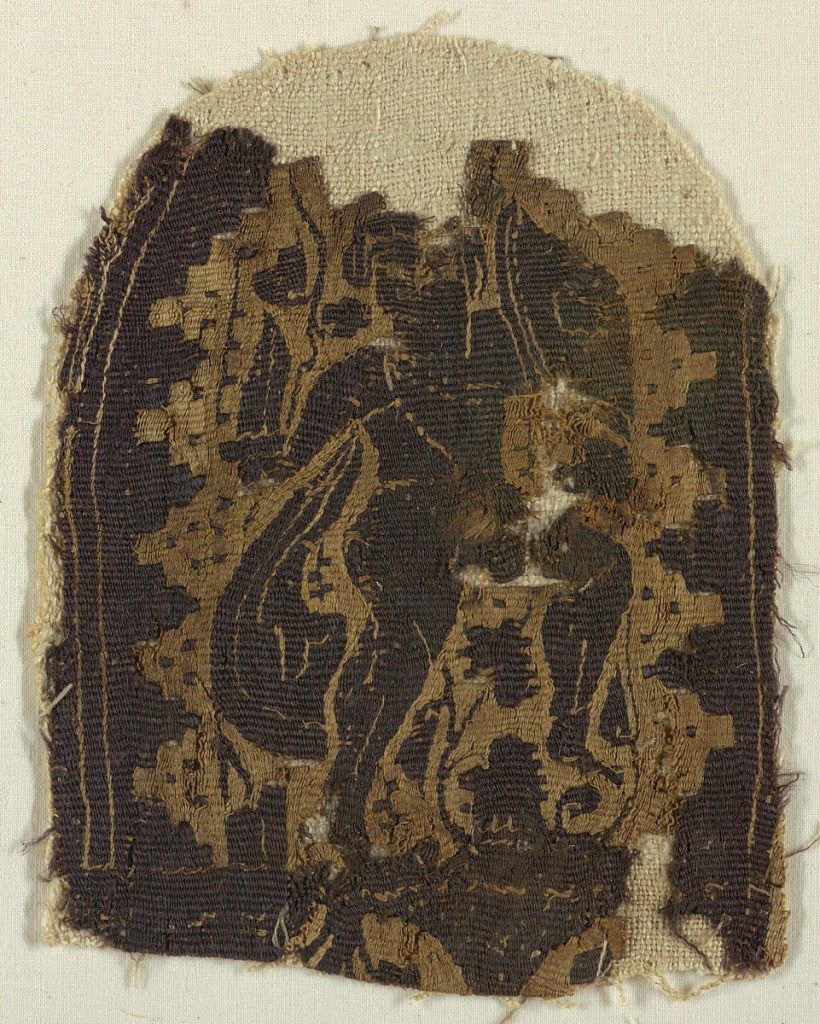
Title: Fragment
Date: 4th–6th century
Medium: Warp: S-spun linen. Weft: Z-spun linen, Z-spun wool. Technique: slit tapestry
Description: Monochrome type, dark brown wool and undyed linen.  A cloaked warrior with a sword and shield is seen in three-quarter view stepping up to the right. The figure is framed within an arch against a field of vegetal motifs and regularly spaced dots.  Below this figure two partial roundels or arches can be seen.